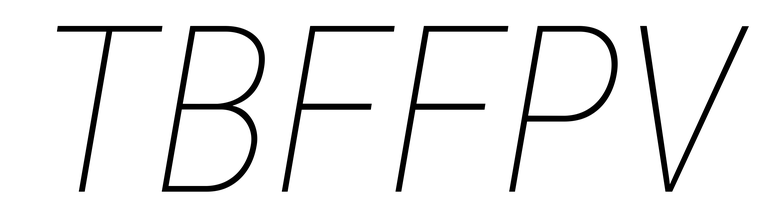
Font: Roboto-Italic_Condensed_Thin_Italic